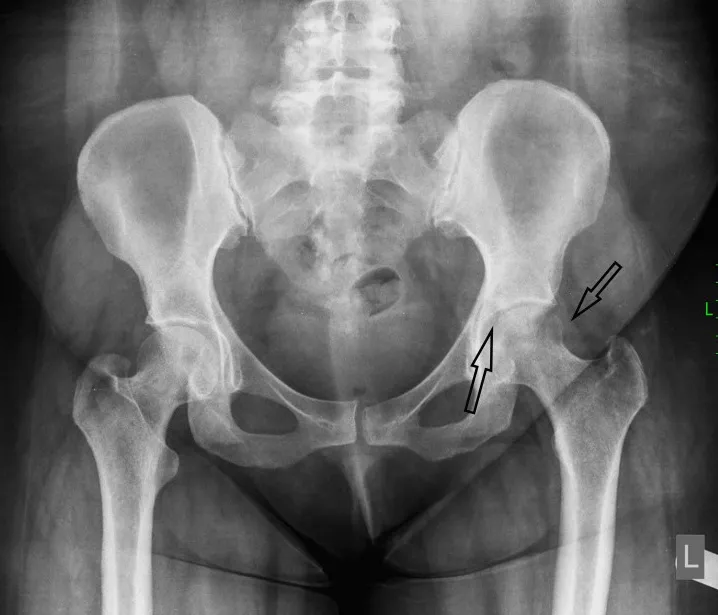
Preoperative anteroposterior radiographic view of the pelvis. Rounded lucencies seen in the acetabulum and femoral head (both arrows).
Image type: radiology (x_ray)